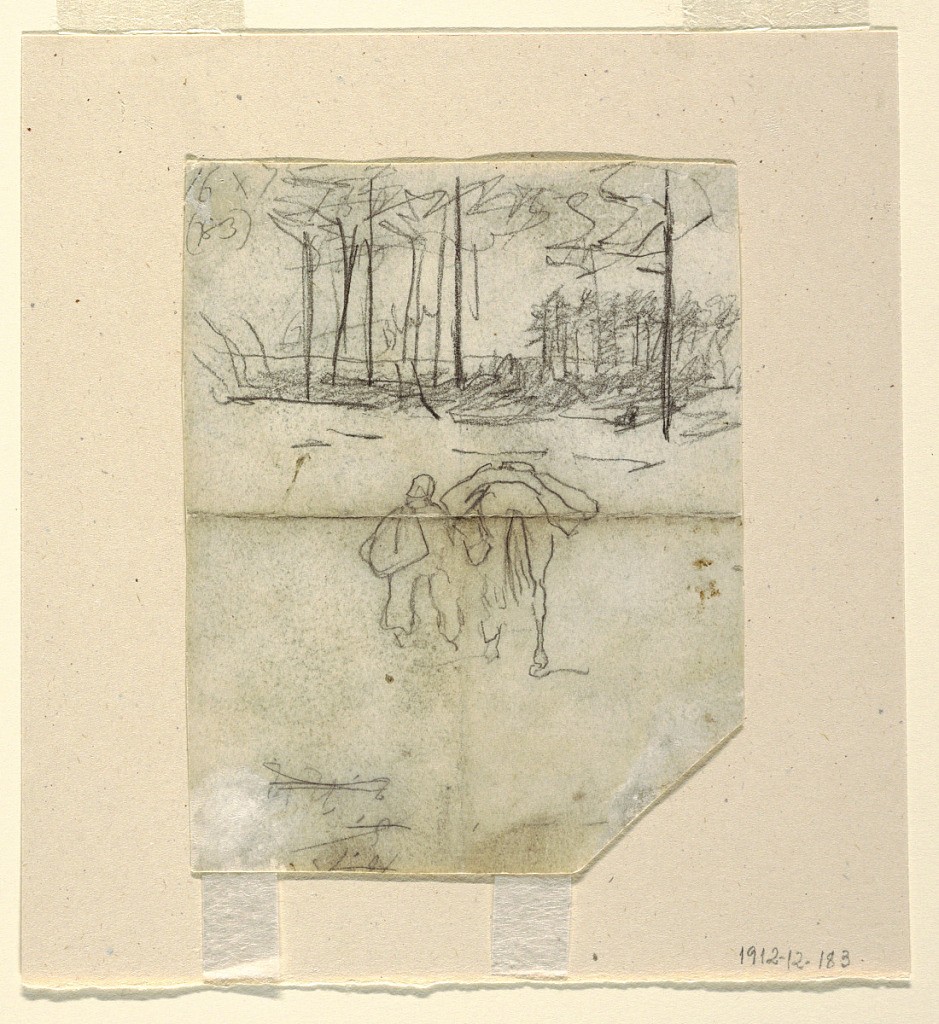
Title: Soldier Leading a Pack-Horse
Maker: Winslow Homer, American, 1836–1910
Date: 1862
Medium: Graphite on paper
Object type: Drawing Drawing
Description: Recto: Vertical sketch of a group of trees partially drawn over accounts and a soldier leading a horse.
Verso: Horizontal sketches of a soldier and two artillery horses, and in opposite direction, hasty sketches of soldiers marching.